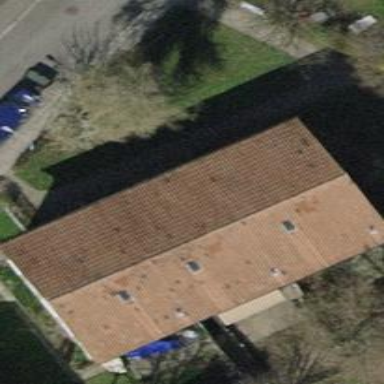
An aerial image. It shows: Terrace building.